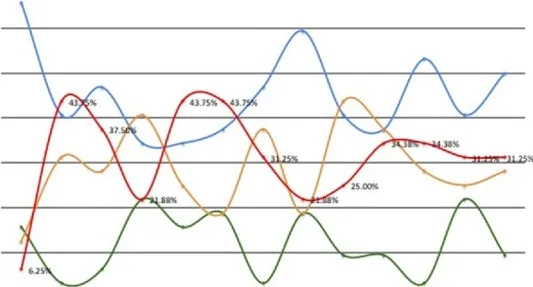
HfH monthly seizure reports for the 32 NS children studied.
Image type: chart (chart)